Question: Is there a way to implement the "pagelets" concept using PHP as Facebook does? From their <URL>:
> BigPipe is a fundamental redesign of the dynamic web page serving system. The general idea is to decompose web pages into small chunks called pagelets, and pipeline them through several execution stages inside web servers and browsers. This is similar to the pipelining performed by most modern microprocessors: multiple instructions are pipelined through different execution units of the processor to achieve the best performance. Although BigPipe is a fundamental redesign of the existing web serving process, it does not require changing existing web browsers or servers; it is implemented entirely in PHP and JavaScript.
Pagelets in Facebook home page; each rectangle corresponds to one pagelet:

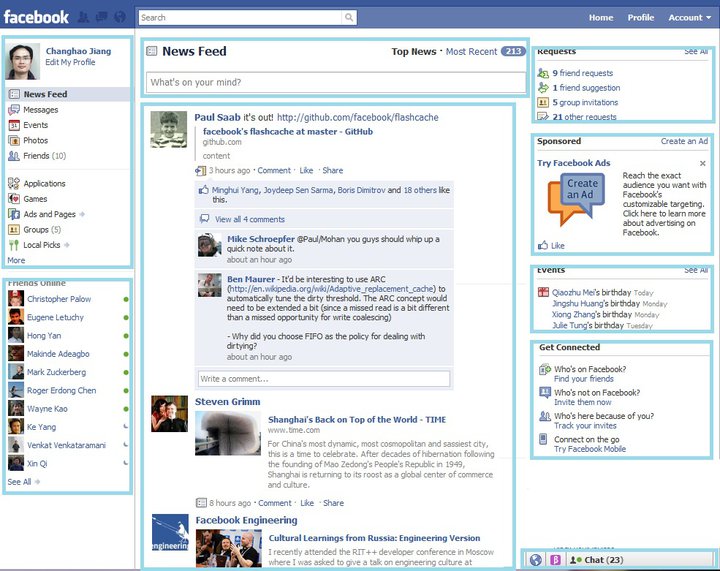
Answer: > Is there a way to implement pagelets concept using PHP
No. It barely has something to do strictly with the server-side (PHP).
That is done in Javascript on the client (browser).